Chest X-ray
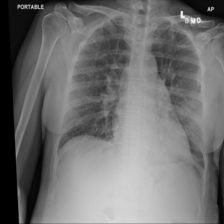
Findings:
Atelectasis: negative
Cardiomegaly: negative
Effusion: negative
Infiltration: positive
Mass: negative
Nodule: negative
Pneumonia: negative
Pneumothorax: negative
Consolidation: negative
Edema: negative
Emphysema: negative
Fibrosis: negative
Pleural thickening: negative
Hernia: negative